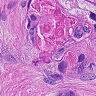
Metastatic tissue present: yes